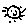
Label: sun